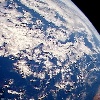
Label: cloud